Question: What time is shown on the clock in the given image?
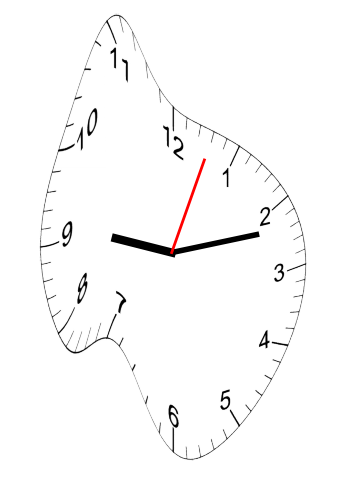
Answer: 09:12:03